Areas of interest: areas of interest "Sinopec Shell Four-Through Service Station"
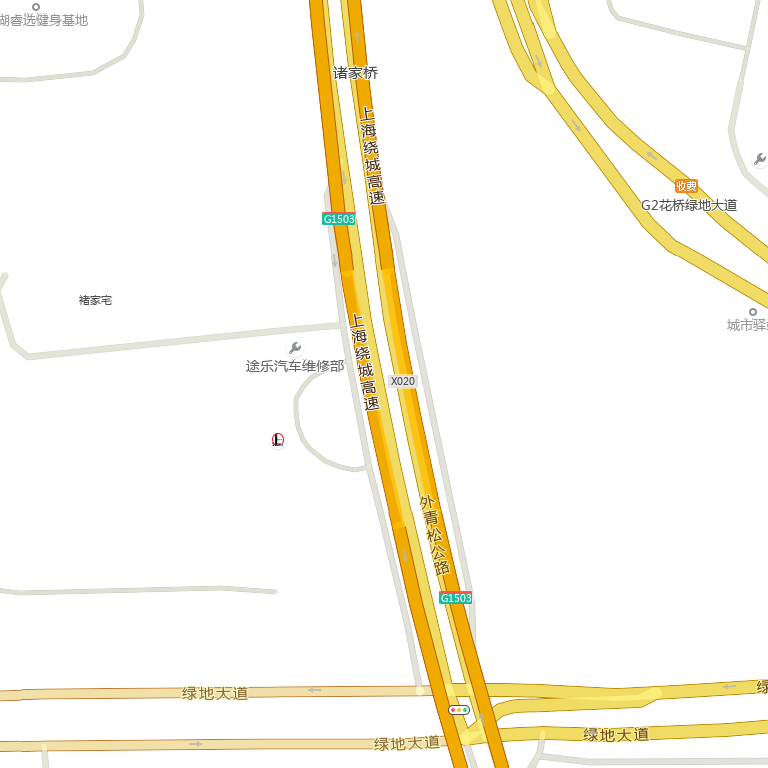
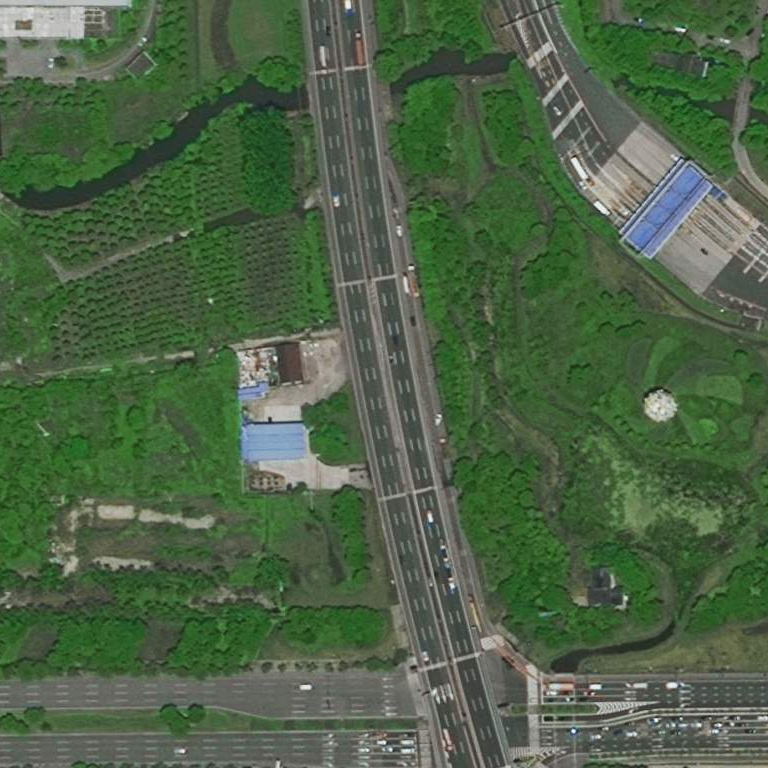